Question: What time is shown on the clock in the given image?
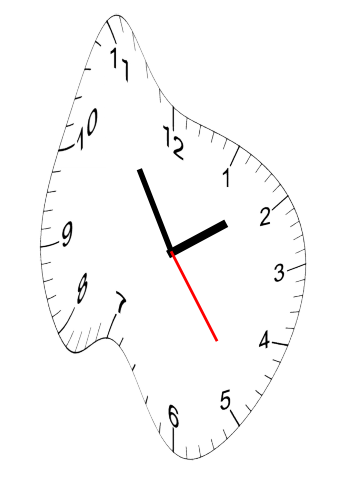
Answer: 01:54:24